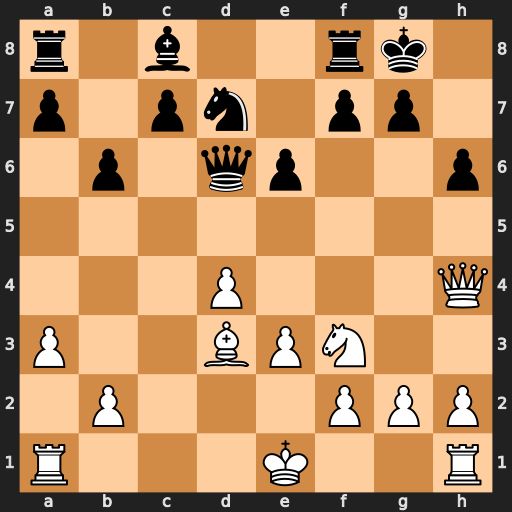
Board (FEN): r1b2rk1/p1pn1pp1/1p1qp2p/8/3P3Q/P2BPN2/1P3PPP/R3K2R
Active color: w
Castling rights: KQ
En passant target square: -
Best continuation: Qe4 Nf6 Qxa8